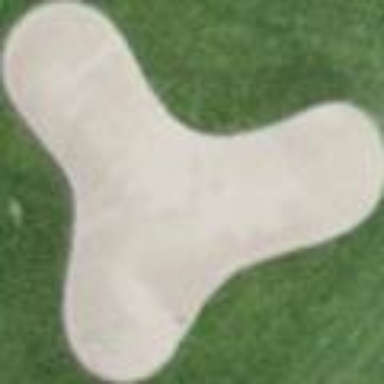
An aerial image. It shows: Golf bunker.